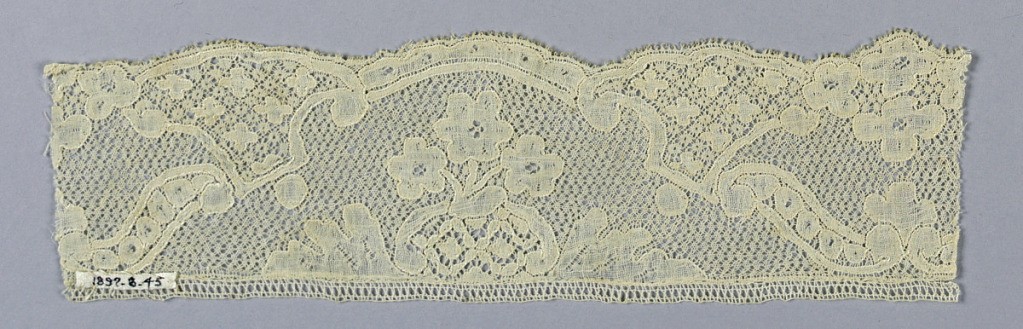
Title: Fragment
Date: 18th century
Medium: linen Technique: bobbin lace (Mechlin-style)
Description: Fragment of Mechlin lace with scrolling bands and rococo curves set off areas in which appear conventionalized floral sprays. Variety of "fond de neige" ground. Scalloped edge.